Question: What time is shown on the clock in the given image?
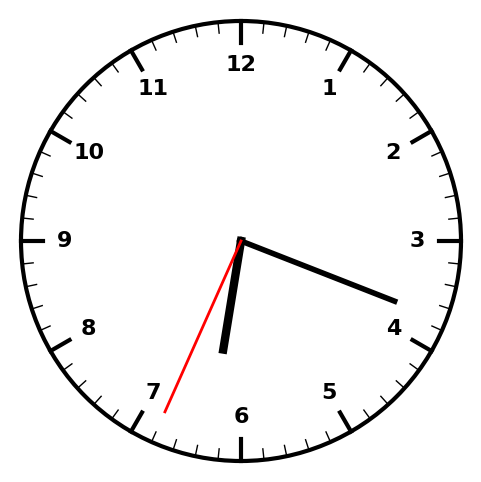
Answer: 06:18:34